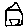
Label: house